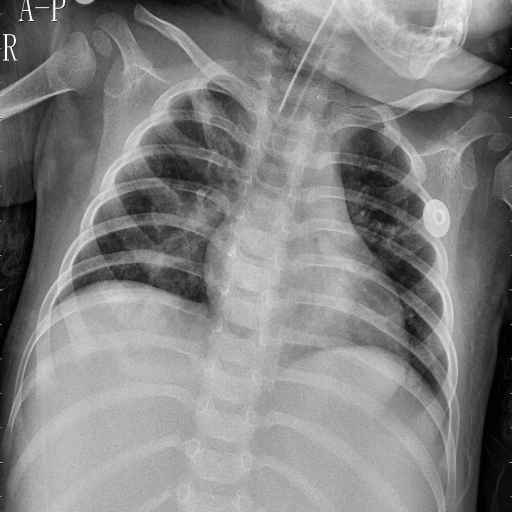
Finding: PNEUMONIA